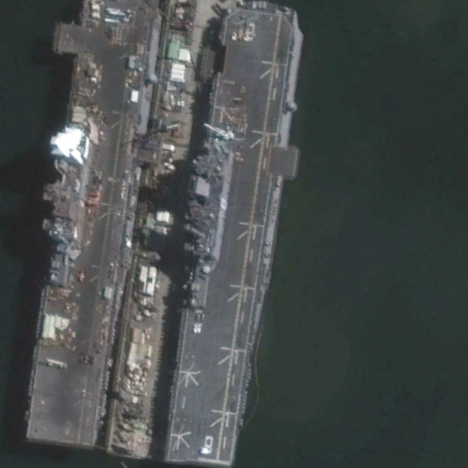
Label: assault